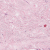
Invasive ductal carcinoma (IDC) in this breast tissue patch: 0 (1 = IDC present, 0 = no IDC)